Question: Let me explain with madskillz.
1. The current status
I'm doing a gallery which is formed by array of urls.
Haml code:
'''
%section#content
%form
%fieldset
#gallery
%i.gallery_title Vse kategorii
.cat-item
- @all.zip(@all_thumbs).each do |full, thumb|
.cat-pic
%a{href:"#{full}", rel:'lightbox[roadtrip]'}
%img{src:"#{thumb}", alt:"Panno "#{full}""}
%br
%input{type:'radio', name:'picture', value:"#{full}"}
'''
Css (sass)
'''
#content
margin: auto
margin-top: 25px
padding-bottom: 100px
width: 950px
align: center
form
display: inline-block
fieldset
background-color: darken($bg, 10%)
border-radius: 10px /* wtf firefox */
@include round(10px)
.cat-item
height: 150px
overflow-x: scroll
overflow-y: hidden
background: $bg
@include round(10px)
min-width: auto !important
.cat-pic
margin-left: 5px
margin-top: 5px
height: 120px
float: left
input
width: 100px
'''
I want to put all pictures in one row in one line and add a x-axis scrollbar.
I'm very tired of css. Hope you can help.

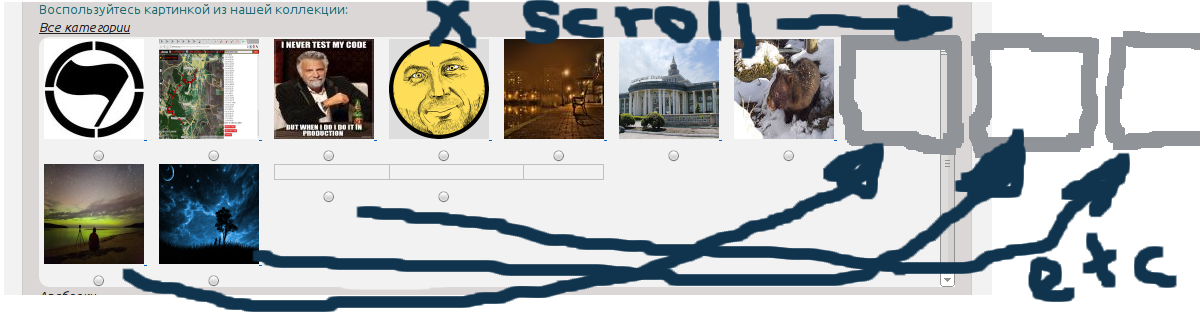
Answer: Here is a working sample of HTML w/ CSS to achieve a result much like you are looking for:
<URL>
'''
<html>
<head>
<title>Test</title>
<style type="text/css">
#Outer {
border: #000000 1px solid;
background-color: #FFFFFF;
width: 500px;
overflow-x: scroll;
overflow-y: hidden;
}
#Inner {
list-style: none;
white-space: nowrap;
margin: 0;
padding: 0;
}
#Inner > li {
display: inline-block;
vertical-align: top;
margin-left: 5px;
border: #CCCCCC 1px solid;
padding: 10px;
width: 80px;
height: 80px;
white-space: normal;
overflow: hidden;
}
</style>
</head>
<body>
<div id="Outer">
<ul id="Inner">
<li>Something</li>
<li>Something Else</li>
<li>Another thing</li>
<li>Thing 4</li>
<li>Badda thing</li>
<li>Wee Thing</li>
<li>This thing</li>
<li>That thing</li>
</ul>
</div>
</body>
</html>
'''
This uses 'display: inline-block' which does not work in very old versions of IE (IE7 and below I believe). I doubt this is a concern, but felt I should bring it up!